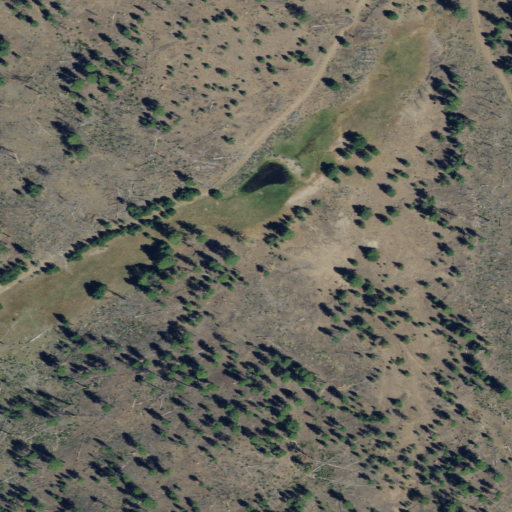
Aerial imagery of valley in Oregon named Cow Hollow containing shrub, evergreen forest, and grassland